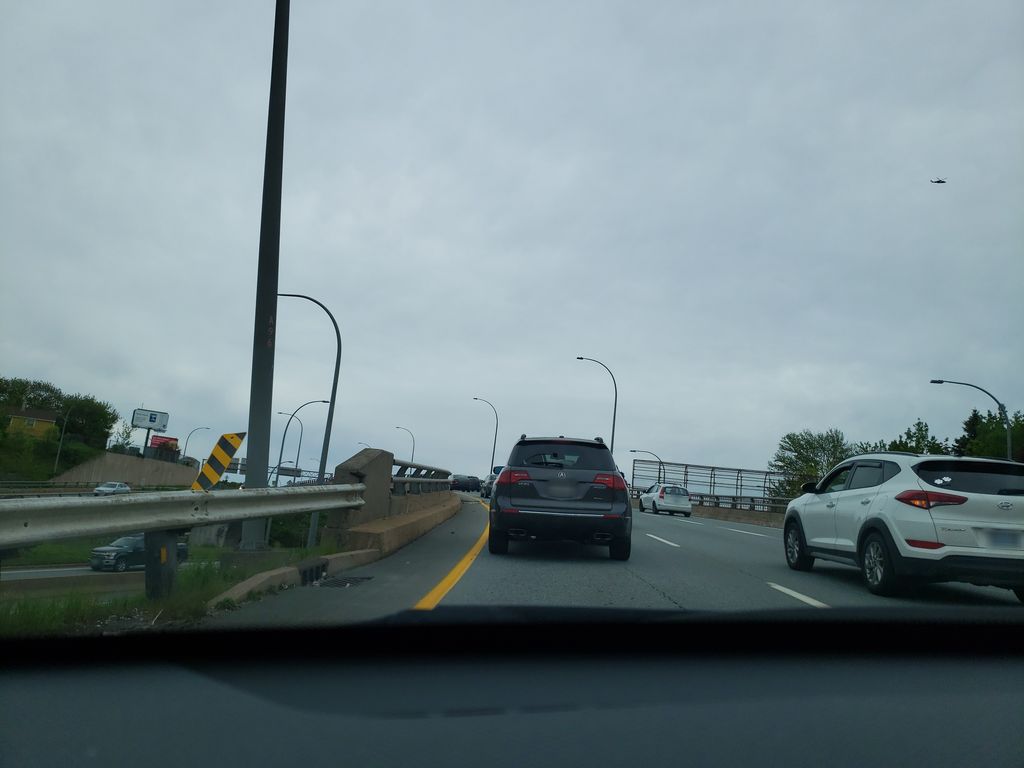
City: halifax